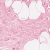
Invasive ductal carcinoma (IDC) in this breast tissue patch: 0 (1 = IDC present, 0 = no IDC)